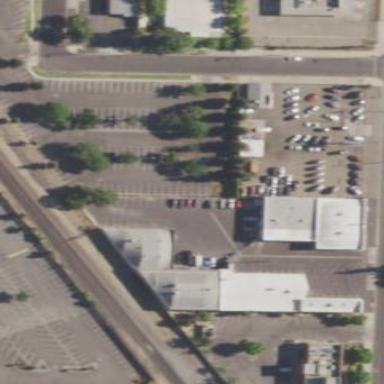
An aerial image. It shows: Commercial area.